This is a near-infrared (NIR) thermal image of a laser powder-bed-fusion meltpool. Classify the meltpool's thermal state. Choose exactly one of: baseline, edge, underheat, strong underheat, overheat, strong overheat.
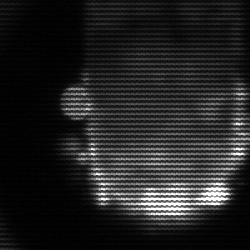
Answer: baseline